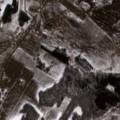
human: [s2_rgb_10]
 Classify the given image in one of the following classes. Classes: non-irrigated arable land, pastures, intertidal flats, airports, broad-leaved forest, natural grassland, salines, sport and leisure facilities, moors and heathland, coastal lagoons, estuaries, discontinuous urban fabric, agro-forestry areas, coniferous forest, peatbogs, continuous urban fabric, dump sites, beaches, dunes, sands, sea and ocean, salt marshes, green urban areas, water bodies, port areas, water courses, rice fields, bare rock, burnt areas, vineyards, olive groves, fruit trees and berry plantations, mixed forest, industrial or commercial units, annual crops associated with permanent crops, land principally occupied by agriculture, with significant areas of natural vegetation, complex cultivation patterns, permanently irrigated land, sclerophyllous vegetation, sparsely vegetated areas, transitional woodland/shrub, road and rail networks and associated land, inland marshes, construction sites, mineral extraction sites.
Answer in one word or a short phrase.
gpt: non-irrigated arable land, pastures, complex cultivation patterns, broad-leaved forest, mixed forest